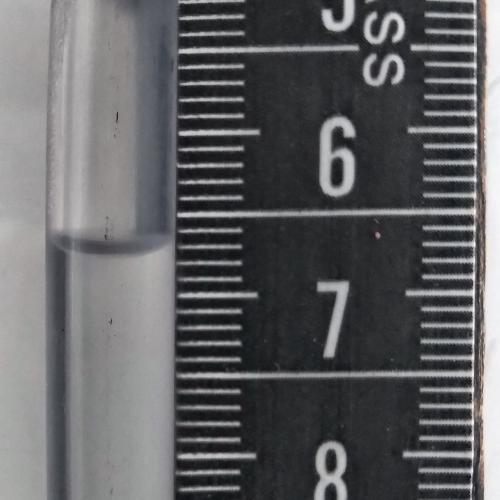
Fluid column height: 6.7 cm